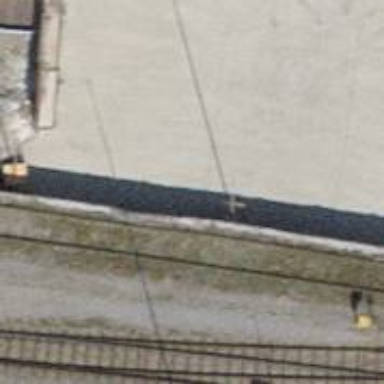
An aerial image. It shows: Single railway spur track.